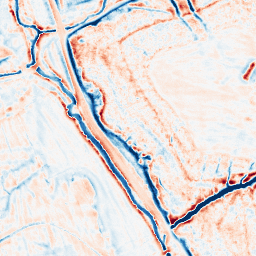
Category: edge_preserving
Decomposition family: bilateral
Decomposition parameters: d: 15
sigma_color: 50
sigma_space: 100
Upsampling method: bicubic_3x
Upsampling parameters: scale: 3
Upsampling scale: 3